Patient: sex F, age 54
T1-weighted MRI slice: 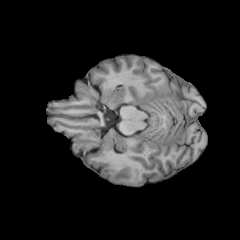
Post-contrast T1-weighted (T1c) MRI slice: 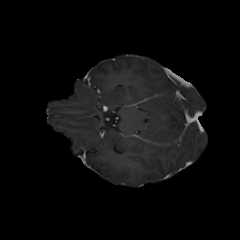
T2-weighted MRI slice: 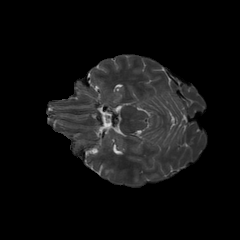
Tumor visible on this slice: yes
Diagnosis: Glioblastoma, IDH-wildtype
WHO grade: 4